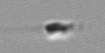
Label: flagellate_morphotype3